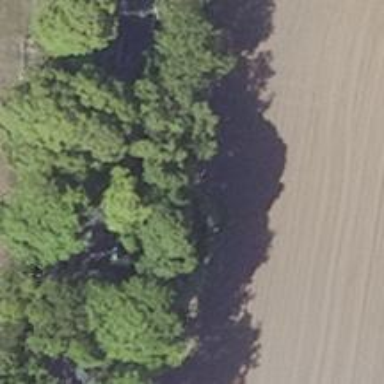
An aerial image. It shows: Deciduous broadleaved tree.